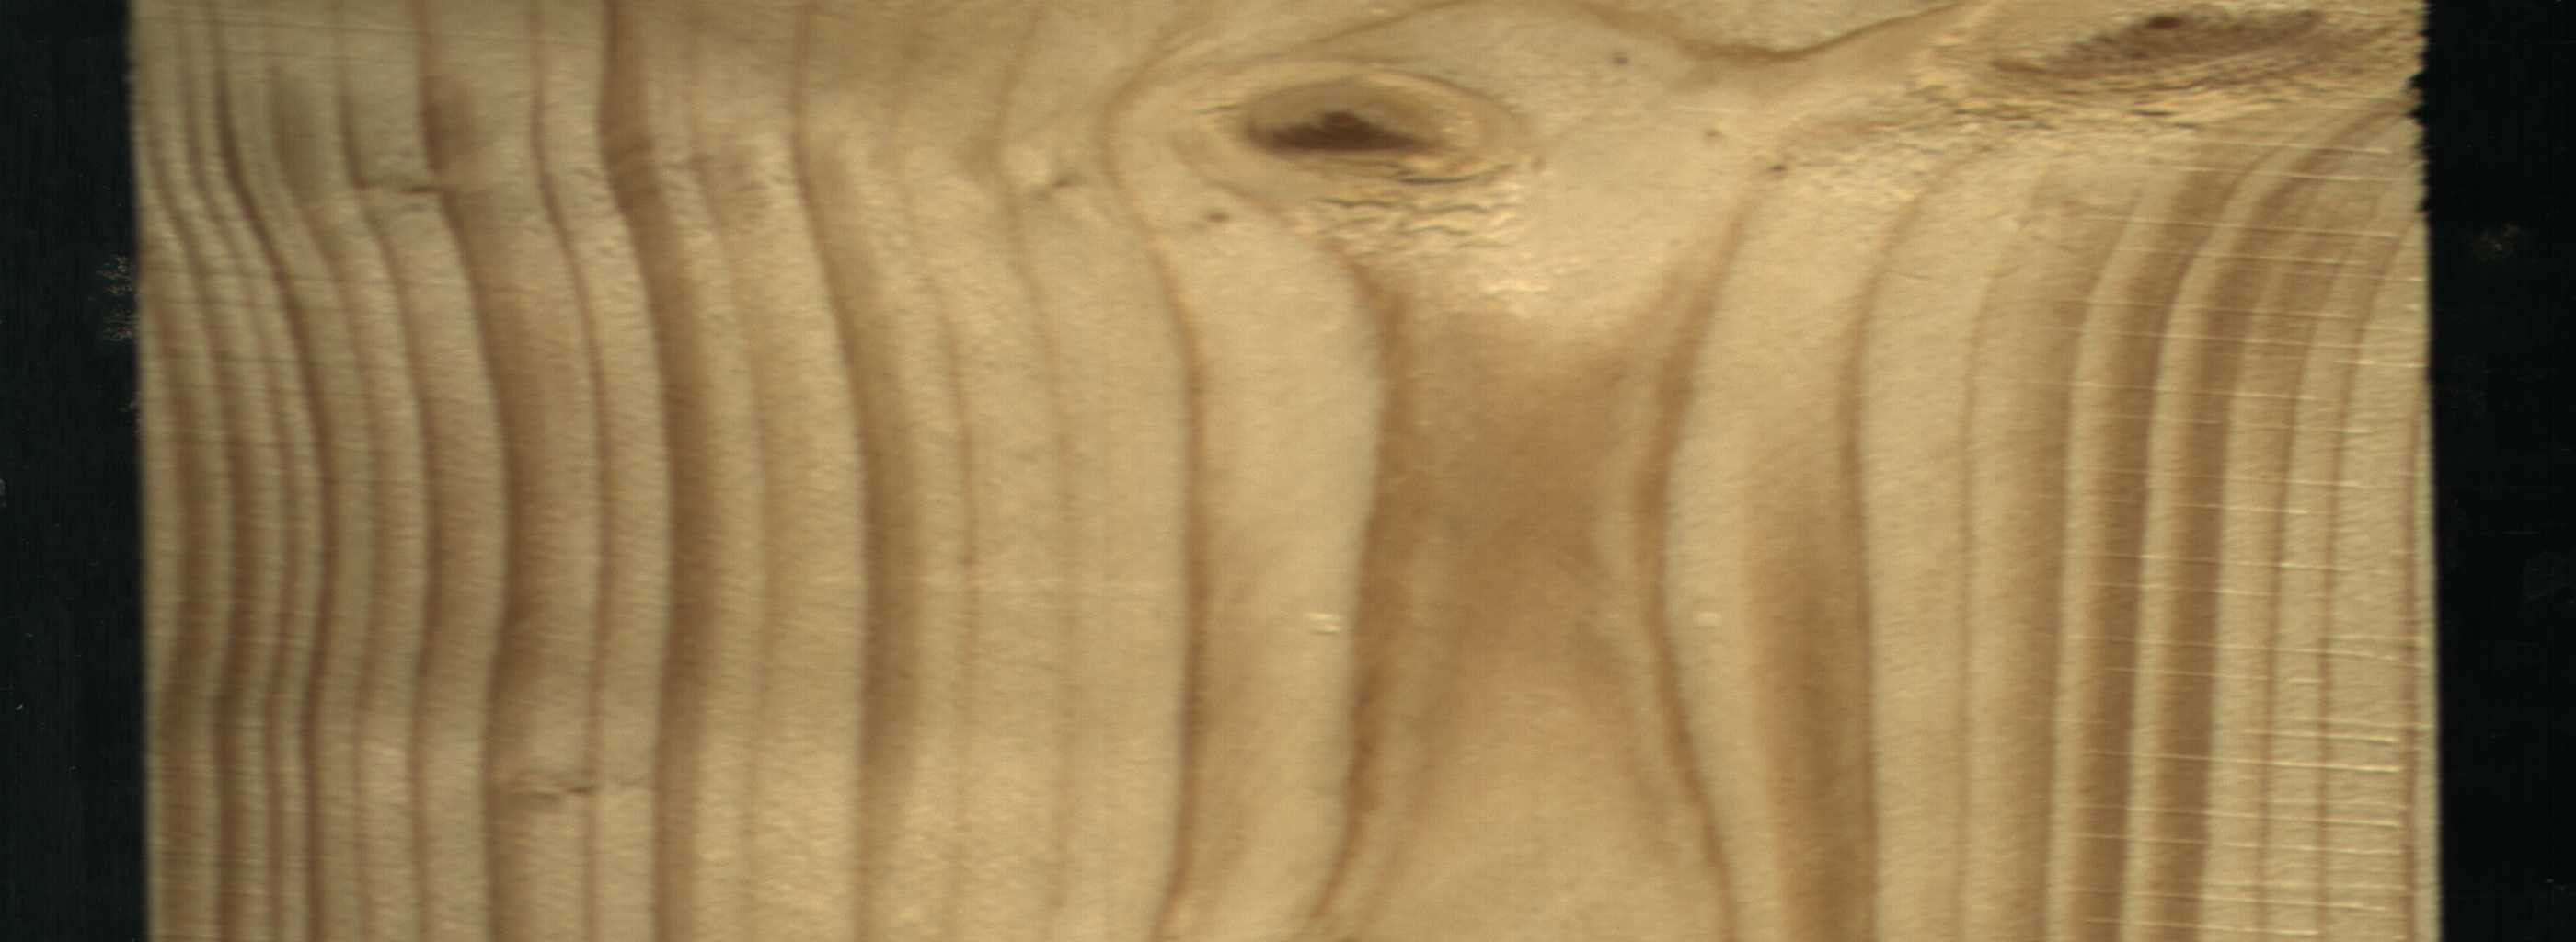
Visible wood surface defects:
Quartzity
Live_Knot
Live_Knot